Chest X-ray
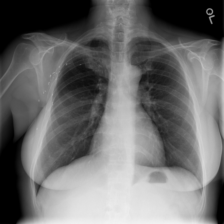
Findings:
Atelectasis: negative
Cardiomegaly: negative
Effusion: negative
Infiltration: negative
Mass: negative
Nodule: negative
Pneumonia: negative
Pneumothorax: negative
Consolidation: negative
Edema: negative
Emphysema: negative
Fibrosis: negative
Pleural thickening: positive
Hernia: negative